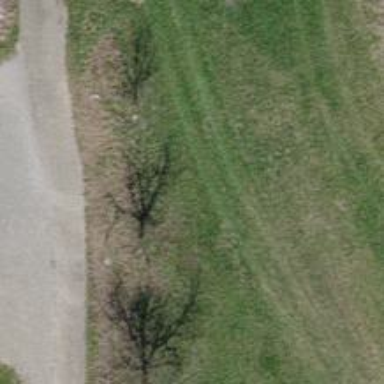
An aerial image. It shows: Urban tree adds touch of nature to the surroundings.